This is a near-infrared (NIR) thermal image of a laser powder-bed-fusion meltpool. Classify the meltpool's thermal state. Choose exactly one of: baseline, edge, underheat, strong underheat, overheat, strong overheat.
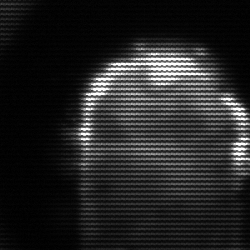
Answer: baseline